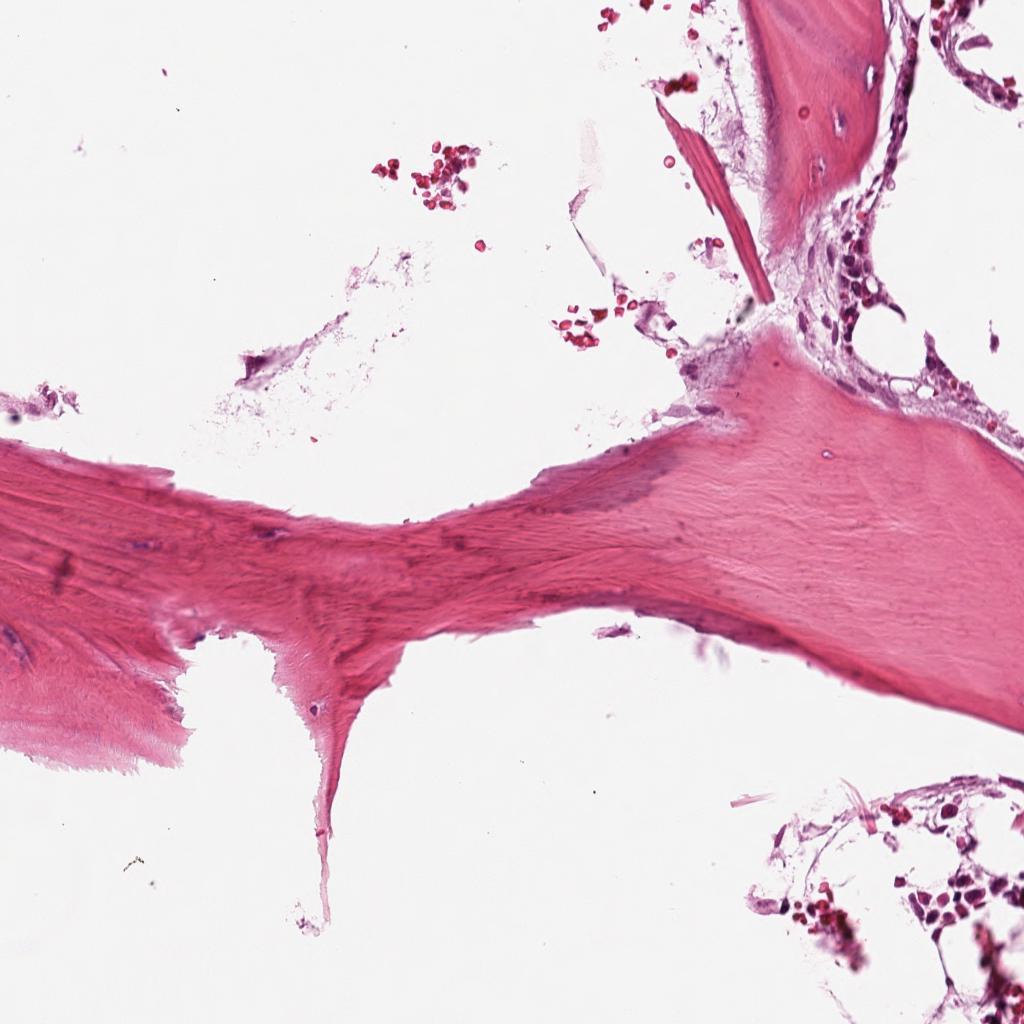
Label: Non-Tumor